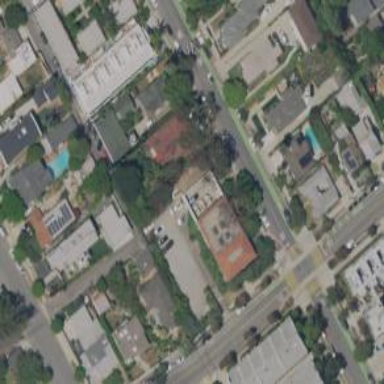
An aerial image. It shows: Residential alley serving as service road.